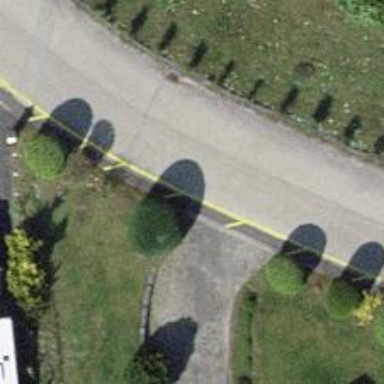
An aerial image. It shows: Garden with evergreen needle-leaved trees.